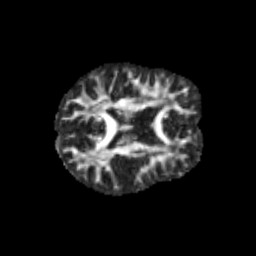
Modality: FA
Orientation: axial
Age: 11
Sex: male
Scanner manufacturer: siemens
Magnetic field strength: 3 T
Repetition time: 3.8 s
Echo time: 0.07 s